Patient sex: M
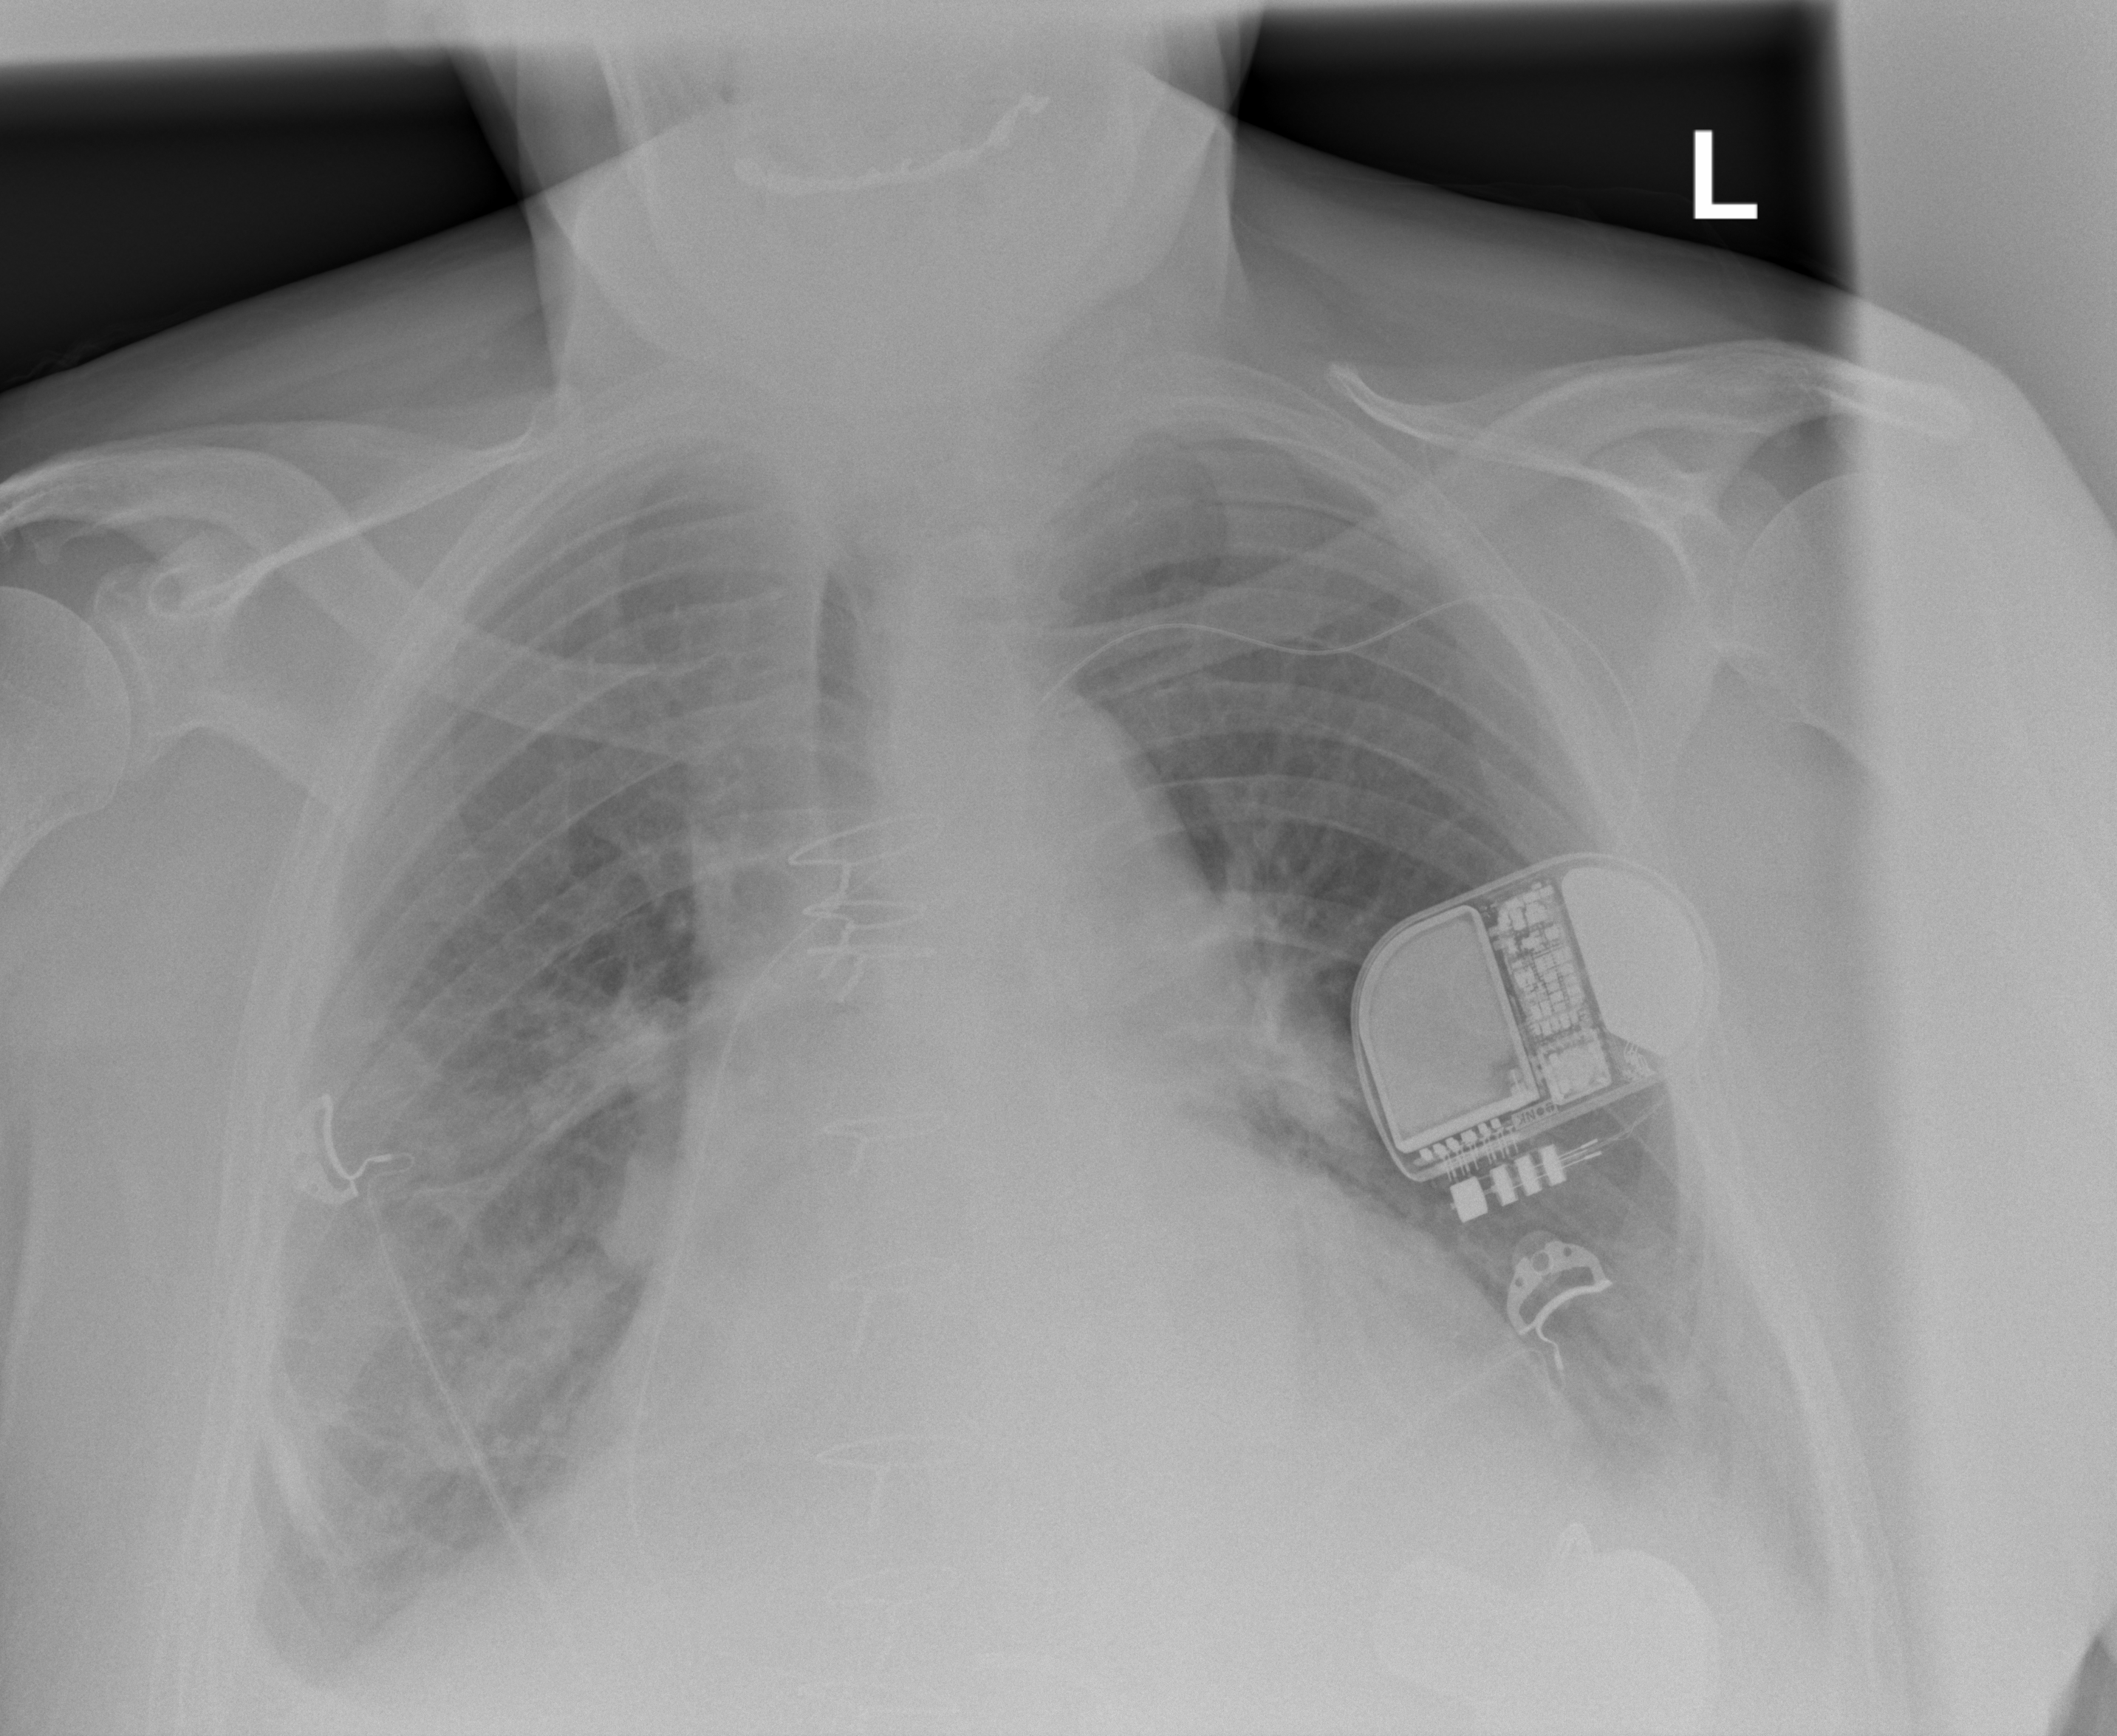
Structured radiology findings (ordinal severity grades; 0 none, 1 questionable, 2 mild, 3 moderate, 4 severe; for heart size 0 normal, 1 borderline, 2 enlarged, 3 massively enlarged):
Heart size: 2
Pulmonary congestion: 2
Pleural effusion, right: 2
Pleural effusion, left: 2
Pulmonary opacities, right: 1
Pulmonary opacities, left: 0
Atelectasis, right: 2
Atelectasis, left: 2